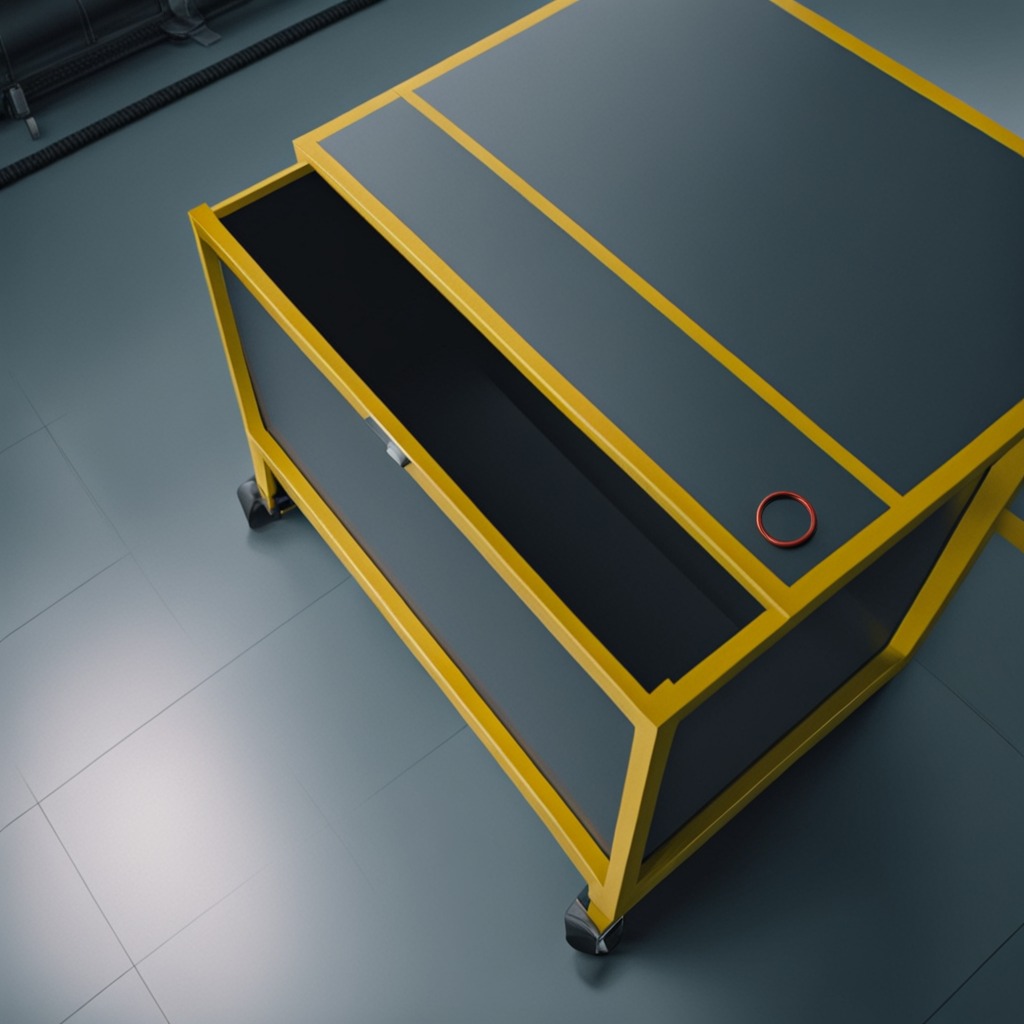
A rubber O-ring is lying on the toolbox surface in the airplane hangar workshop.